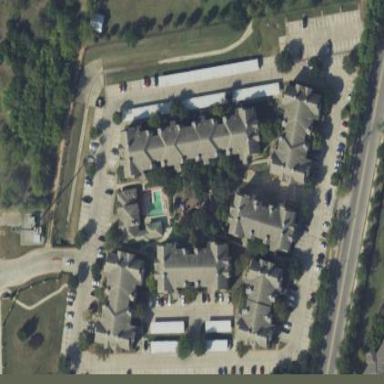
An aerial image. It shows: Residential area with apartments.